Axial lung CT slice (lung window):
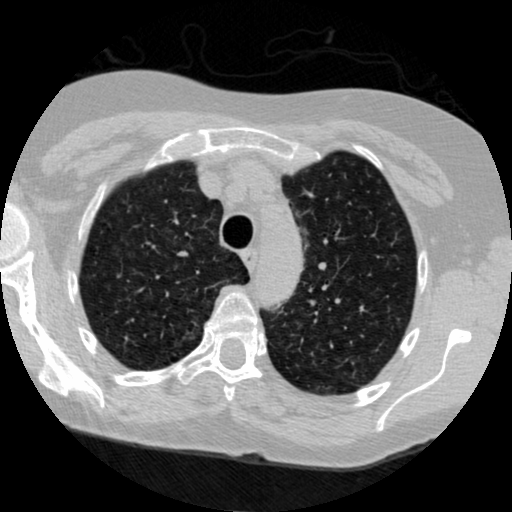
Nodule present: no